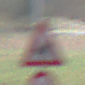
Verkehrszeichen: ReiterLinks
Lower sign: VerbotUeberholenEinspurigeFahrzeuge
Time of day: MorningAfternoon
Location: Outdoor (Nature)
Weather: PartlyCloudy
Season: NotSpecified
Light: Natural